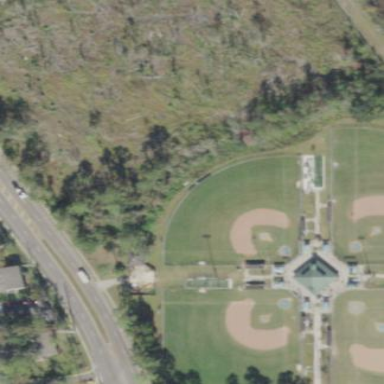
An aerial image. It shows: Baseball pitch surrounded by fence.